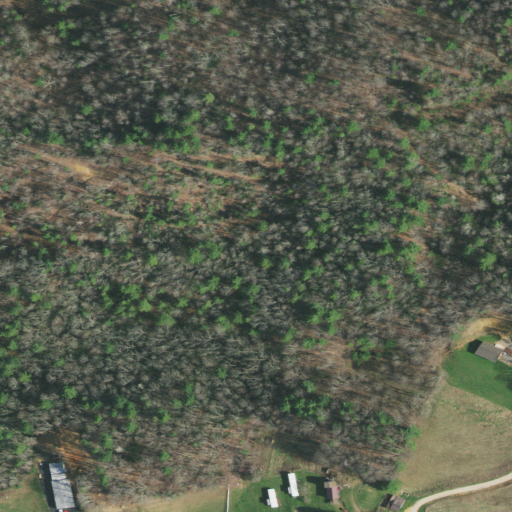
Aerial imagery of ridge(s) in Tennessee named Sandy Flat Ridge containing mixed forest, deciduous forest, pasture, and open development